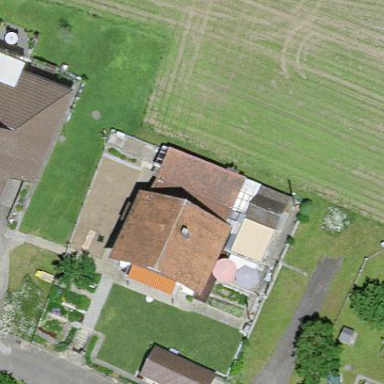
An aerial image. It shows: Residential building.